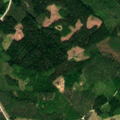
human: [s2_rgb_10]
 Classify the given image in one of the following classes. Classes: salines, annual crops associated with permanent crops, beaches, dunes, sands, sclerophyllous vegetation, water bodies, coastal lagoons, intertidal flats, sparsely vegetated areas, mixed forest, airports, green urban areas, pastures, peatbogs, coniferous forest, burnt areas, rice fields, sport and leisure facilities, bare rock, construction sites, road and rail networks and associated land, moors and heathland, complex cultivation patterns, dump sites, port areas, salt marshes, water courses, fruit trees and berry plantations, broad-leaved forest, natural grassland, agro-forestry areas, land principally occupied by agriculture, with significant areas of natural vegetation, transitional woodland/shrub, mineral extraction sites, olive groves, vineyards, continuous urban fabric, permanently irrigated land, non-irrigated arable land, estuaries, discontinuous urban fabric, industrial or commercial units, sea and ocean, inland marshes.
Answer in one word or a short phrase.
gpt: coniferous forest, mixed forest